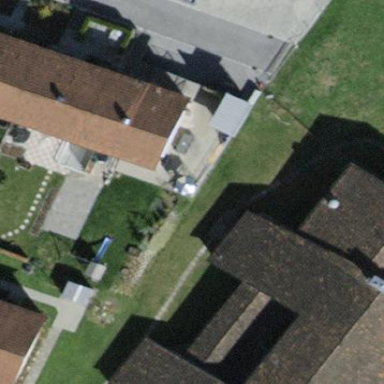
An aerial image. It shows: Simple house.